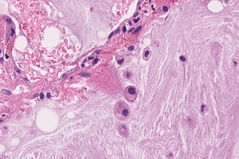
Tumor epithelial tissue: no
Tumor-associated stroma tissue: no
Normal tissue: yes